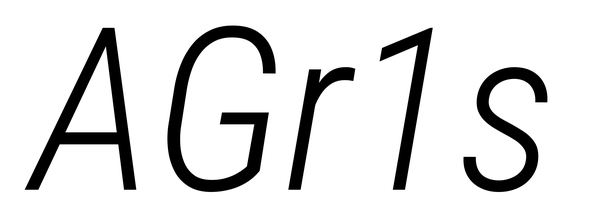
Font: Roboto-Italic_Condensed_Light_Italic